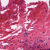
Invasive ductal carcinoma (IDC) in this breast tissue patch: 0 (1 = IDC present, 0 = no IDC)